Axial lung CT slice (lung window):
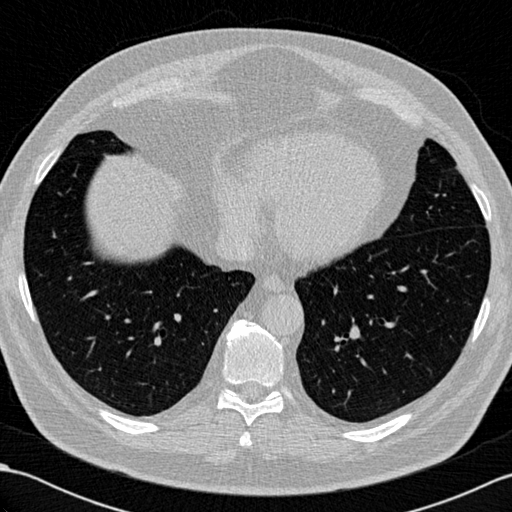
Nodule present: no